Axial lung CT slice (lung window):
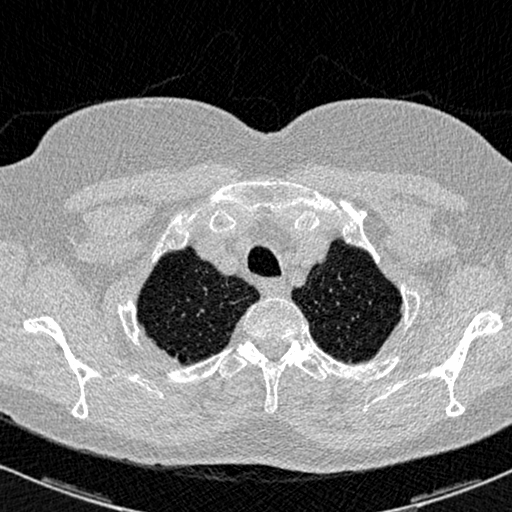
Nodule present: no